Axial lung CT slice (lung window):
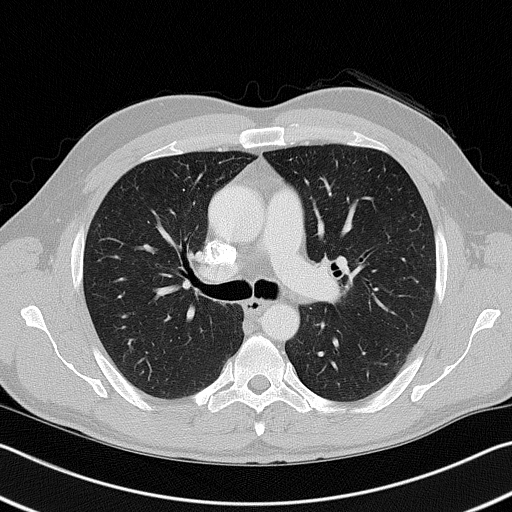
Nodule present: no